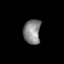
Tissue: lung
Cell type: Epithelial cells
Senescence score: 0.1611
Nuclear area (px): 413
Mean DAPI intensity: 134.804